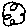
Label: cloud